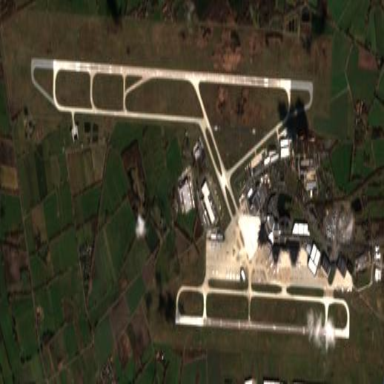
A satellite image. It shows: International public aerodrome with surrounding fence.